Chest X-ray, PA view. Patient: 50 years old, sex F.
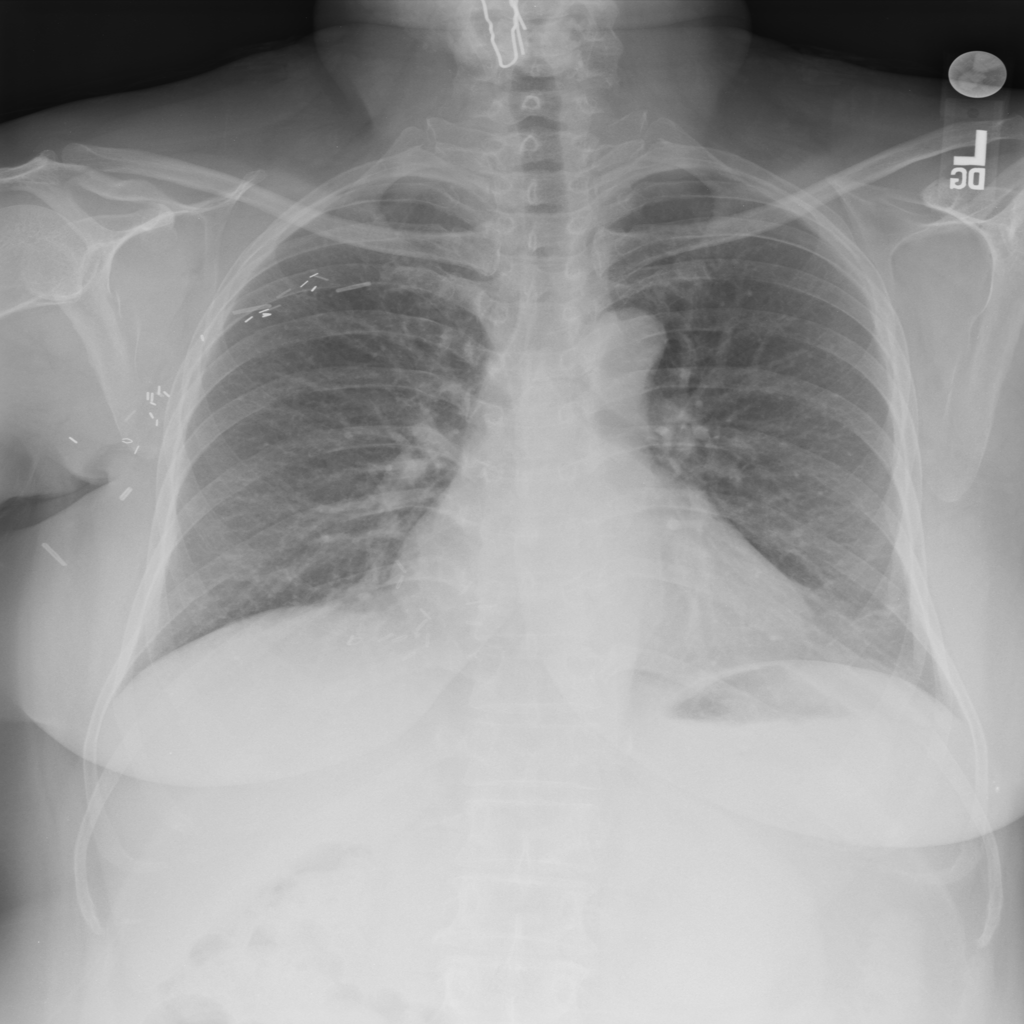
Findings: No Finding